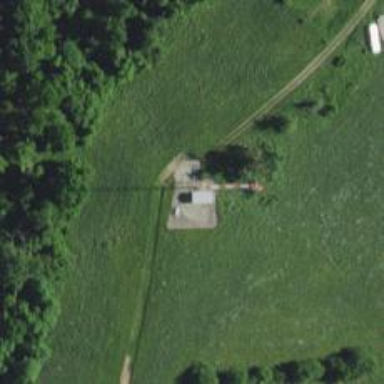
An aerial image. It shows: Mast tower used for communication.